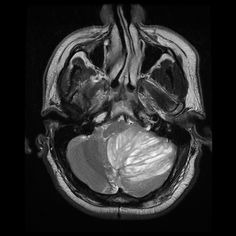
Label: notumor